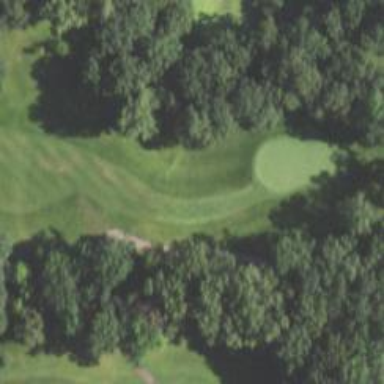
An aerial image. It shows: View of golf hole.